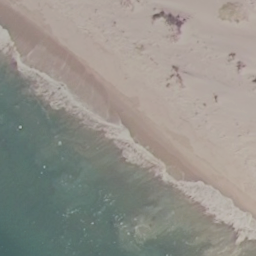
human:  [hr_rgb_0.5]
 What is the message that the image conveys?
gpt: beach